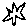
Label: star